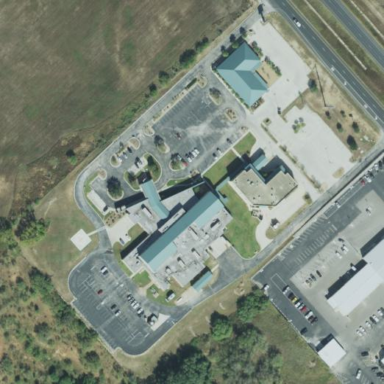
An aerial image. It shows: Hospital providing healthcare services.